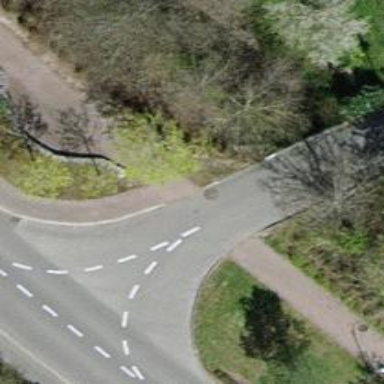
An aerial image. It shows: Unmarked crossing on the road.